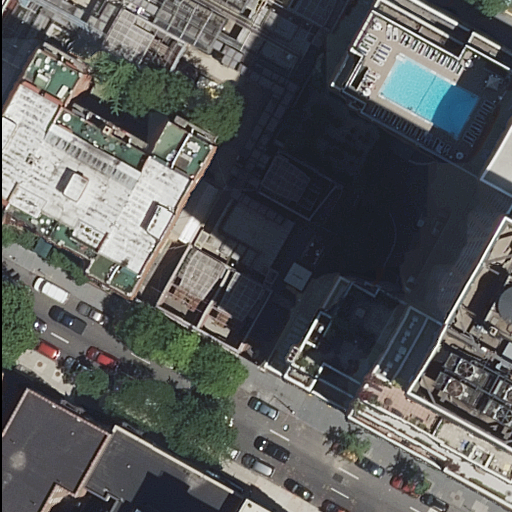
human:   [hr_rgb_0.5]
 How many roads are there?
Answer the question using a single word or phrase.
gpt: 1

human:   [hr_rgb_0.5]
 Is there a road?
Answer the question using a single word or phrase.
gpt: yes

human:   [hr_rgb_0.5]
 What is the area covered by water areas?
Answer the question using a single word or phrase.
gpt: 0m2

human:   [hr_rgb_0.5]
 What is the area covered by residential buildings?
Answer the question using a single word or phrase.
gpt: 4382m2

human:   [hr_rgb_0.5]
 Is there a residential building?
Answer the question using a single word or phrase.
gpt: yes

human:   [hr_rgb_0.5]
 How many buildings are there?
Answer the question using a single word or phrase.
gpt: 6

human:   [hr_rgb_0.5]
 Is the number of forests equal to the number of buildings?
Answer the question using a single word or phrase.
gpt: no

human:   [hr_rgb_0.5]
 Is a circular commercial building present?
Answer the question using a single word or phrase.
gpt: no

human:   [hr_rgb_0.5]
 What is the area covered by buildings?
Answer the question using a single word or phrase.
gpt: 4382m2

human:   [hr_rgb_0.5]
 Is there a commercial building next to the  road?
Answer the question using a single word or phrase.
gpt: no

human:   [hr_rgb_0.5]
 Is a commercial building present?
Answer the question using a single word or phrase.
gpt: no

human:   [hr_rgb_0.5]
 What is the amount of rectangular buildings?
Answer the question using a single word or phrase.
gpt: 2

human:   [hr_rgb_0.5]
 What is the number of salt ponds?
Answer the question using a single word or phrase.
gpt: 0

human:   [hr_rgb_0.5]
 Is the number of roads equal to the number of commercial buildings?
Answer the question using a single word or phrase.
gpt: no

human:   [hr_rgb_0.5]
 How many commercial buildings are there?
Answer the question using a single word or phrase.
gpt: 0

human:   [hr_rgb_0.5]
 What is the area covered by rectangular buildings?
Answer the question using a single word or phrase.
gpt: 49m2

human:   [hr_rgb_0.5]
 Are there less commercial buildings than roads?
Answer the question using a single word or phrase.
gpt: yes

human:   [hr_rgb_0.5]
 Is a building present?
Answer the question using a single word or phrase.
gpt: yes

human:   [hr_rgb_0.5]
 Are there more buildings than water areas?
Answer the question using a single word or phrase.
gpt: yes

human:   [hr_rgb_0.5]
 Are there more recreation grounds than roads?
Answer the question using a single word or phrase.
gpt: no

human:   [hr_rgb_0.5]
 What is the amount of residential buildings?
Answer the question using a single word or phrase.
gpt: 6

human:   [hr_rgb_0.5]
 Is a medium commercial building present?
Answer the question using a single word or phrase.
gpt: no

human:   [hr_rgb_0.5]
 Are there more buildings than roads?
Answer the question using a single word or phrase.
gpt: yes

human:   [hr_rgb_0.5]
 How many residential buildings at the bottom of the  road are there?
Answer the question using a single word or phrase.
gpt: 3

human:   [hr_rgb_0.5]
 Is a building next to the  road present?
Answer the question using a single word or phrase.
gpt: yes

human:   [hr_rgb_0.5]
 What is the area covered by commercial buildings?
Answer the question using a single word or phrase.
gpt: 0m2

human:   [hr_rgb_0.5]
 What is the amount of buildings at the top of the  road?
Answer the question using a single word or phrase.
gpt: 2

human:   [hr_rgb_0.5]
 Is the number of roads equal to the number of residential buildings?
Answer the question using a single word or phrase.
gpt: no

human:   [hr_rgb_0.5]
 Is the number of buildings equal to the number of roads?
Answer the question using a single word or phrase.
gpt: no

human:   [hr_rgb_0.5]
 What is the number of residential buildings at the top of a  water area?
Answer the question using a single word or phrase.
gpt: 0

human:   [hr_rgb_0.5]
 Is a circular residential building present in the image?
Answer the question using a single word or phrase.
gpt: no

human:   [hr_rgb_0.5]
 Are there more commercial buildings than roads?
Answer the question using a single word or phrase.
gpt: no

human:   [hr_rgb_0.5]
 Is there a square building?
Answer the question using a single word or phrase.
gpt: no

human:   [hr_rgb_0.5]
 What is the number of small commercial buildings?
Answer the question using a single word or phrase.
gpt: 0

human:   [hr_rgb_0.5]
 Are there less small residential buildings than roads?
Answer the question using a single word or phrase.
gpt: no

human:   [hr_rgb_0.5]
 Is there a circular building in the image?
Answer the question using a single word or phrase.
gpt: no

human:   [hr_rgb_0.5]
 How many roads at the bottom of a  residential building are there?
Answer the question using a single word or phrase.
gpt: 1

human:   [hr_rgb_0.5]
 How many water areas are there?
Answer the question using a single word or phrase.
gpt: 0

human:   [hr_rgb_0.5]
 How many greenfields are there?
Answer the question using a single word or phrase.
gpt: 0

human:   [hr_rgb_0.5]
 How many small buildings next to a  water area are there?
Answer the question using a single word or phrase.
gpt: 0

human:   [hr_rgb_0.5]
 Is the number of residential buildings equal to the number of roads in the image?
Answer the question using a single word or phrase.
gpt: no

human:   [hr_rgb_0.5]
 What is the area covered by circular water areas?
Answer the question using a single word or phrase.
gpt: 0m2

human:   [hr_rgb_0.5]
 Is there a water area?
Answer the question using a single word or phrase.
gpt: no

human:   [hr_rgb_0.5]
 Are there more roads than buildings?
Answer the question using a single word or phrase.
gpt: no

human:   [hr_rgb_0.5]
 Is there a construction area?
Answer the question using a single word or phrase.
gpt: no

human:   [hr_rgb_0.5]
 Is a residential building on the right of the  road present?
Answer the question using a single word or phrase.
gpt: yes

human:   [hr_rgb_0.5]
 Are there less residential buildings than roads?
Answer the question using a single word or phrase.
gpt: no

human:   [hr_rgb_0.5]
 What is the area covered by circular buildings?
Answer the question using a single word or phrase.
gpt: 0m2

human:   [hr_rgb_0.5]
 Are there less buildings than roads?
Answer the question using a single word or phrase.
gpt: no

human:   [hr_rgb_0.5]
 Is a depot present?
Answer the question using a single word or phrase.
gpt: no

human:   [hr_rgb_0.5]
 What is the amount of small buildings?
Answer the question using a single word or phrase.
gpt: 2

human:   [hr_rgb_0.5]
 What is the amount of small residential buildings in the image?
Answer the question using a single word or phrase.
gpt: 2

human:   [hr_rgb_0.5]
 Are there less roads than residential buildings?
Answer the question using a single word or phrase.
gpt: yes

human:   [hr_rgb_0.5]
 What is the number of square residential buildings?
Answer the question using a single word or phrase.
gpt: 0

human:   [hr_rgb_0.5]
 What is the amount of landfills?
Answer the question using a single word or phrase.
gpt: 0

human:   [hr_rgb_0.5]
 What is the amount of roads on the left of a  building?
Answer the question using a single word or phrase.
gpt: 1

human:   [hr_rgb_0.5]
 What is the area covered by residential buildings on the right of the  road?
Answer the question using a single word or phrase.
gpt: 1609m2

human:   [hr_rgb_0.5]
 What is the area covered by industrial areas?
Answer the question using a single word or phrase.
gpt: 0m2

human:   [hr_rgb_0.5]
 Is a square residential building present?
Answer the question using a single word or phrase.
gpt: no

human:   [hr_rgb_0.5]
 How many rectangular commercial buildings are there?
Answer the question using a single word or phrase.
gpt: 0

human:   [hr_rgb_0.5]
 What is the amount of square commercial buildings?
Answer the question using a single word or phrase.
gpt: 0

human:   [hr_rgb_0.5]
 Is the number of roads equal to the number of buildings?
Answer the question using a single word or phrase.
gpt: no

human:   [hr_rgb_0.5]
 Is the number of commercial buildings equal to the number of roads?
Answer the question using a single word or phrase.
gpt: no

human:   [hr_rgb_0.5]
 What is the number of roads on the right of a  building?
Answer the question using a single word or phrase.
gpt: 0